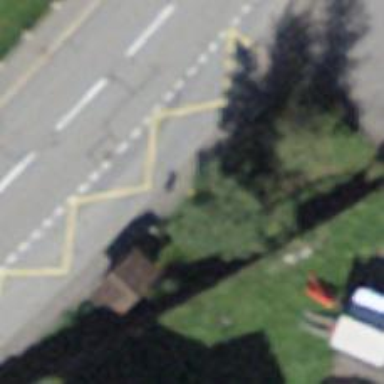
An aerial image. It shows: Post box is visible.